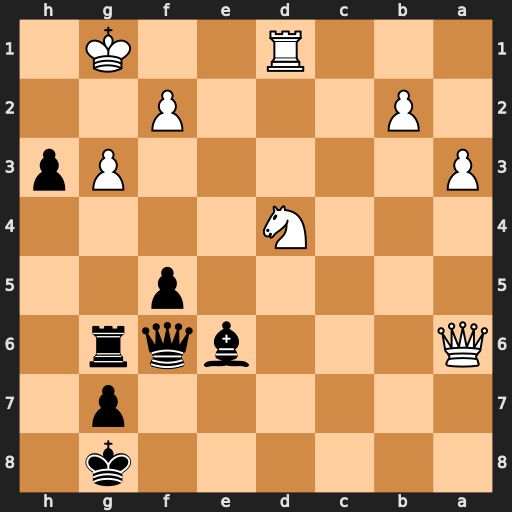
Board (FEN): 6k1/6p1/Q3bqr1/5p2/3N4/P5Pp/1P3P2/3R2K1
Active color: b
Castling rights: -
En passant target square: -
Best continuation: h2+ Kxh2 Rh6+ Kg1 Rh1+ Kxh1 Bd5+ Kg1 Qxa6